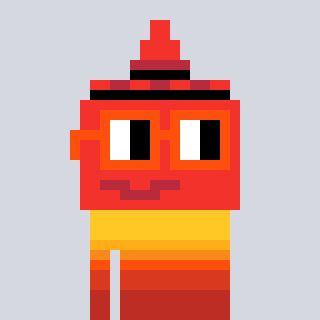
a pixel art character with square orange glasses, a ketchup-shaped head and a redpinkish-colored body on a cool background